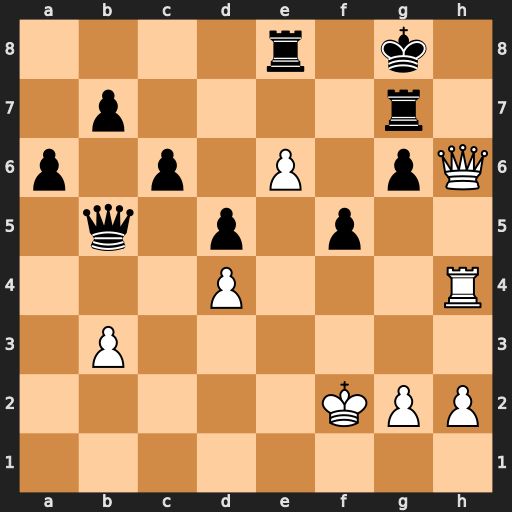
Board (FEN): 4r1k1/1p4r1/p1p1P1pQ/1q1p1p2/3P3R/1P6/5KPP/8
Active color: w
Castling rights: -
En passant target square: -
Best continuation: Qh8#